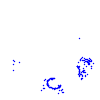
Particle: proton